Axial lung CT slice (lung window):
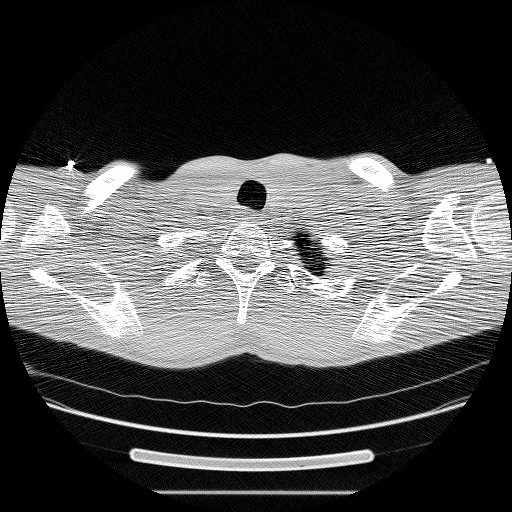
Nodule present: no